Interaction volume radius: 10 \u00c5
Interaction volume height: 50 \u00c5
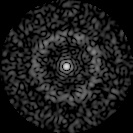
Disorder parameter: 0.8348